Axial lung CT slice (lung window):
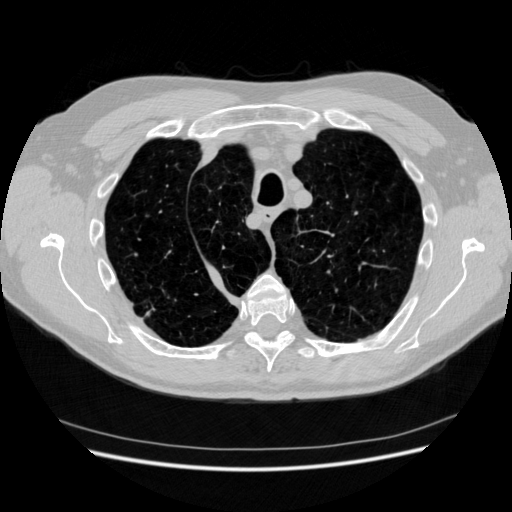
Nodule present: yes
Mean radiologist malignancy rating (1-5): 4.75